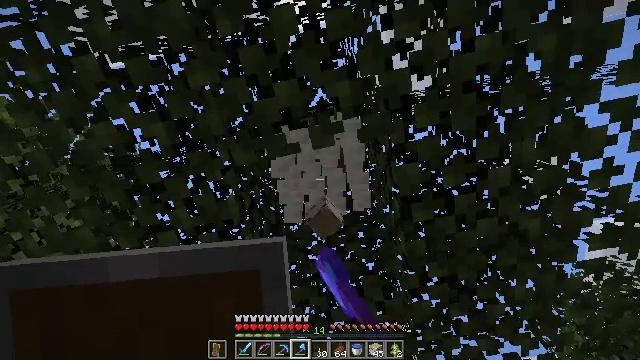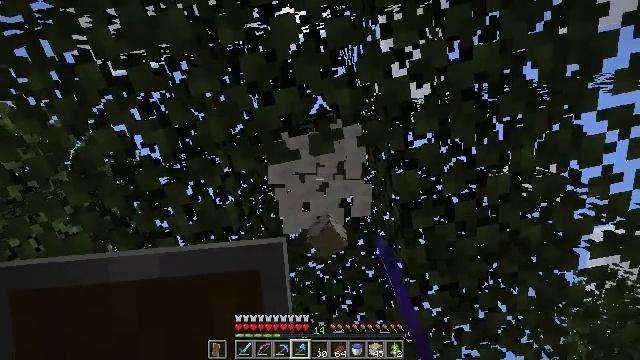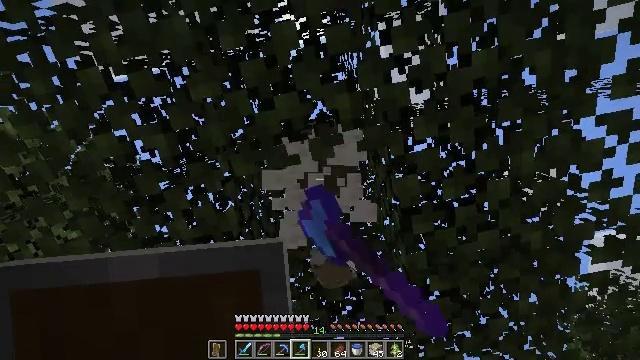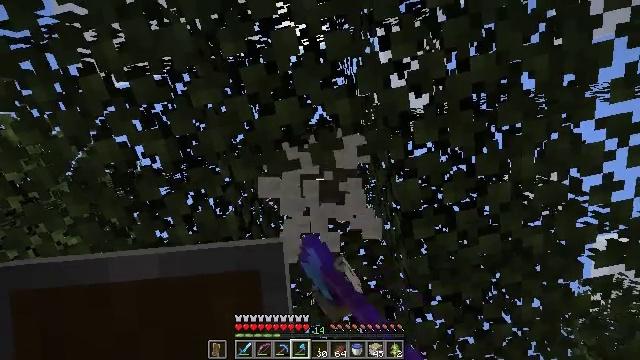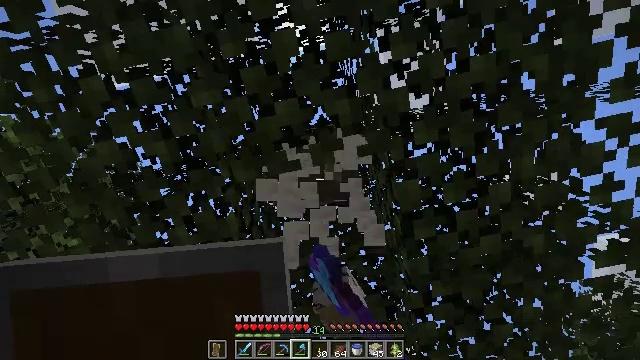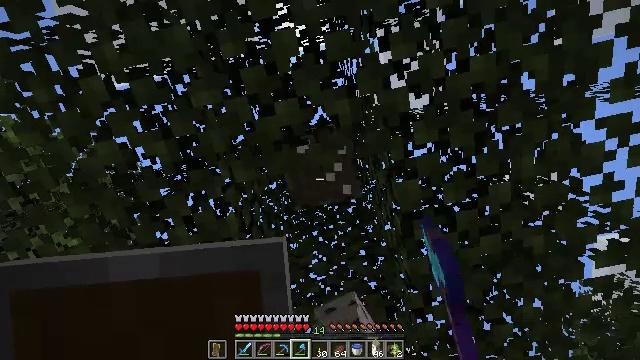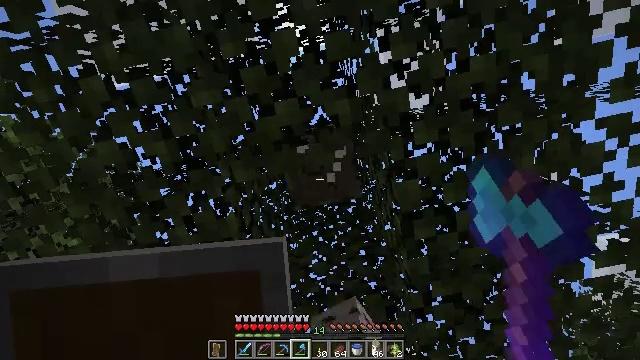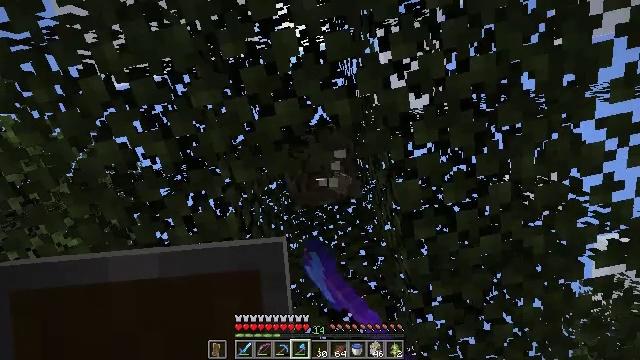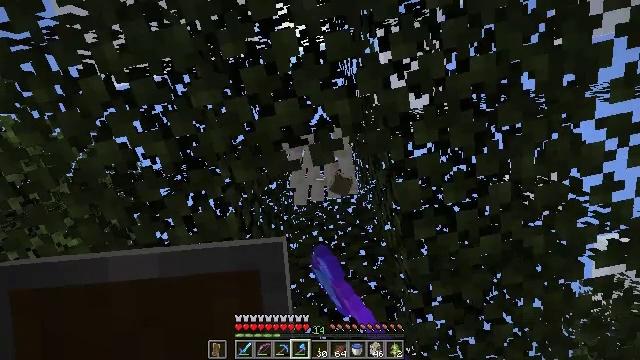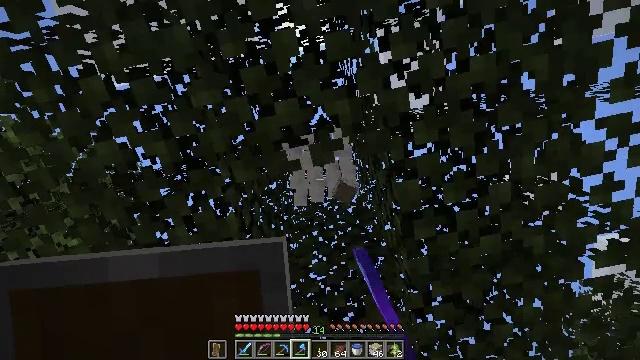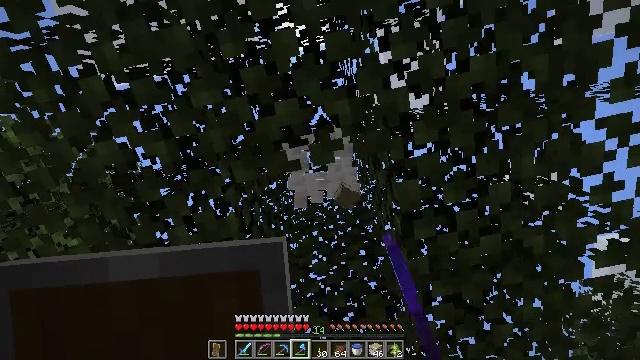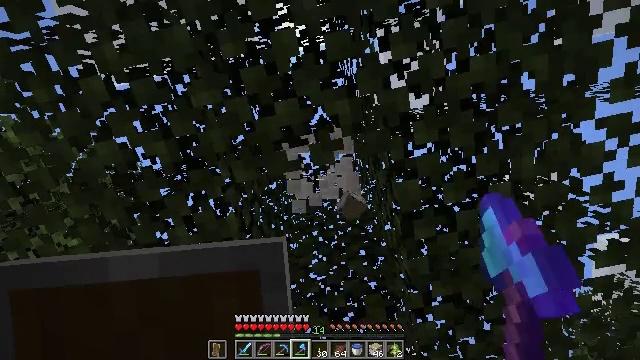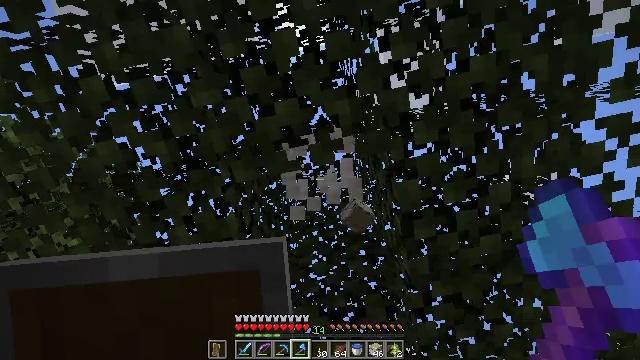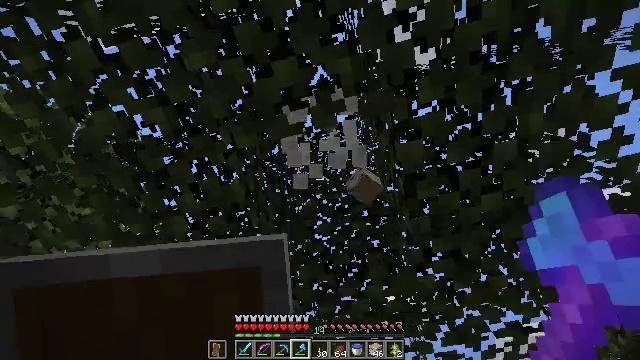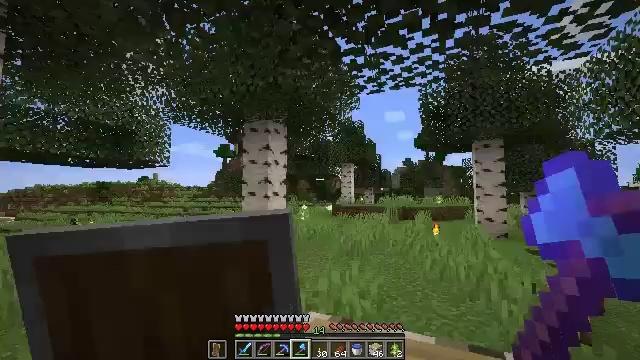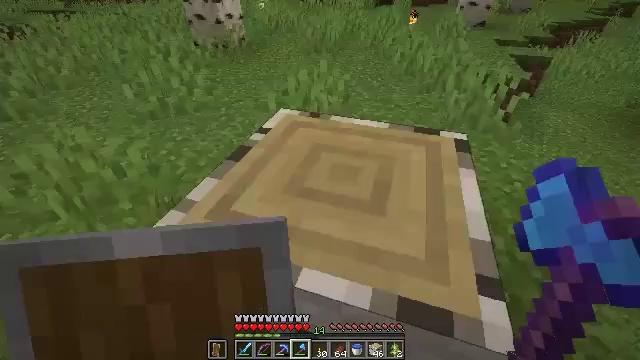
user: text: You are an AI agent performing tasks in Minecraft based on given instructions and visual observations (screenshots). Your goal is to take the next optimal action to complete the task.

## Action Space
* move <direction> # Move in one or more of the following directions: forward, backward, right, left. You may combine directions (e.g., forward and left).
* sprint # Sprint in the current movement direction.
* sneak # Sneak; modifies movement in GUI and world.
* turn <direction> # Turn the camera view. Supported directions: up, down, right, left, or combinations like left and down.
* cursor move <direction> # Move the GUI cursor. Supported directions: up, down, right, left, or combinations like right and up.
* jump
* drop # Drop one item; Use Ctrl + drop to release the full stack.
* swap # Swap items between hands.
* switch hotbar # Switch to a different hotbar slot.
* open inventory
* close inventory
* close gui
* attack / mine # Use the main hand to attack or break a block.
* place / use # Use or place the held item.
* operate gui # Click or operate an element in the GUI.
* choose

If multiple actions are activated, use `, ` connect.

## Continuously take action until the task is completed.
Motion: motion action
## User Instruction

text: Chop down the birch log.
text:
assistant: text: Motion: turn up, attack / mine
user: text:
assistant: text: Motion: turn up, attack / mine
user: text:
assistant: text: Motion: turn up, attack / mine
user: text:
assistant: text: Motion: attack / mine
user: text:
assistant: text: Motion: attack / mine
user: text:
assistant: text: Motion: attack / mine
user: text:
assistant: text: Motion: attack / mine
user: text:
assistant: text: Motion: attack / mine
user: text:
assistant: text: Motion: attack / mine
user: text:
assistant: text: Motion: attack / mine
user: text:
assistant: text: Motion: attack / mine
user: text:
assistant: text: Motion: no_op
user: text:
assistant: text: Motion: turn left and down
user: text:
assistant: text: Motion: turn left and down
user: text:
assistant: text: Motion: turn right and down
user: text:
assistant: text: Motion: turn right and down
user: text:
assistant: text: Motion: turn right and down, attack / mine
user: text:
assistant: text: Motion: attack / mine
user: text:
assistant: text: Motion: attack / mine
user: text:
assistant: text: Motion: turn up, attack / mine
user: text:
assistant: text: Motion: attack / mine
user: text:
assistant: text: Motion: attack / mine
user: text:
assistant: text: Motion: attack / mine
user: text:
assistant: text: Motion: attack / mine
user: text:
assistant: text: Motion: turn up
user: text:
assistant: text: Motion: no_op
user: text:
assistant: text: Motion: no_op
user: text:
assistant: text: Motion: no_op
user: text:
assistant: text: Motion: no_op
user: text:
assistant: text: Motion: no_op